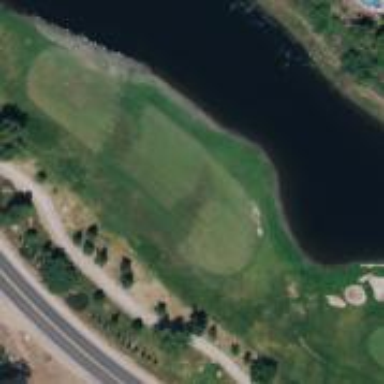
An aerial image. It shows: View of golf hole.